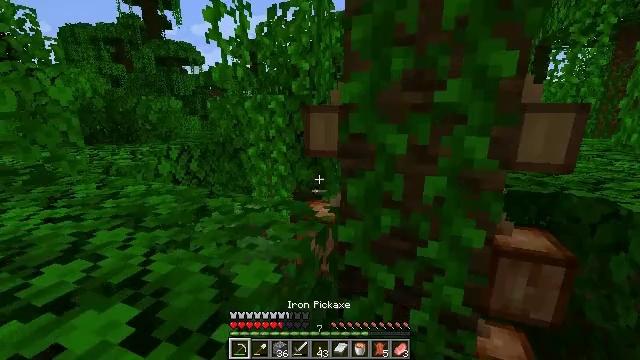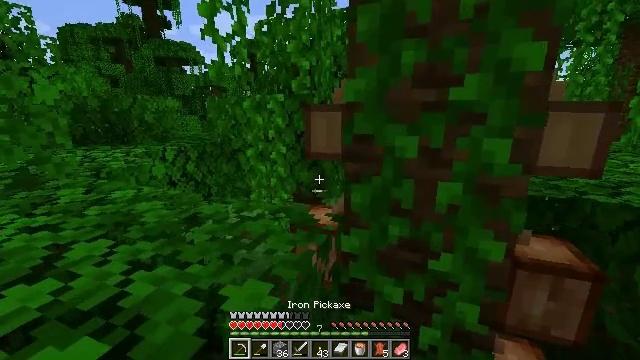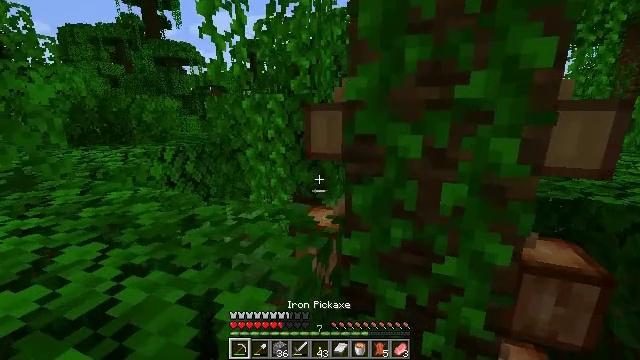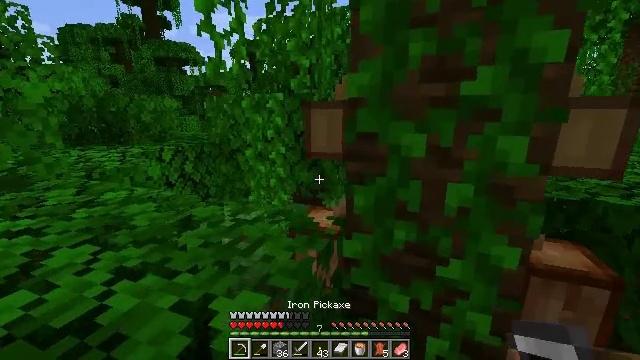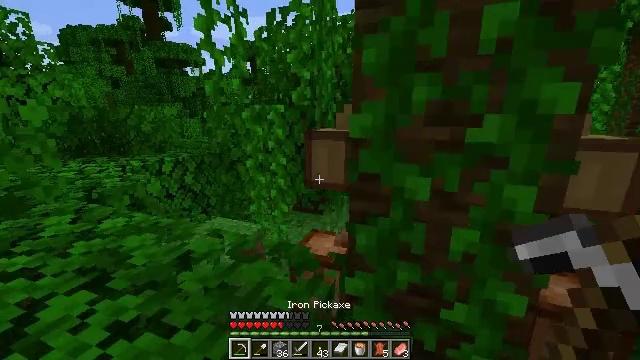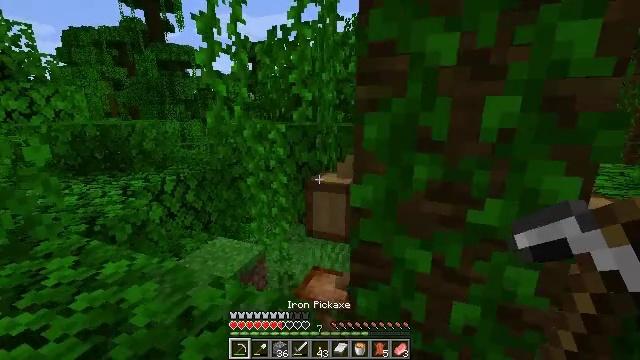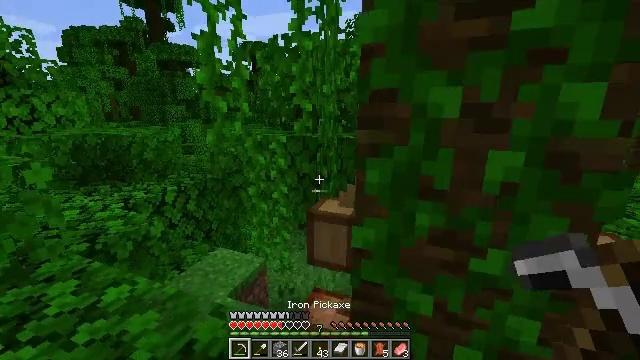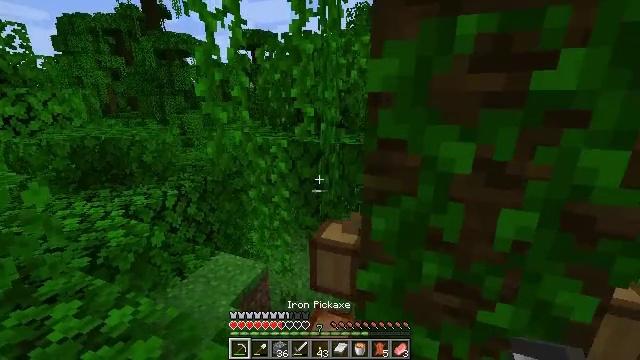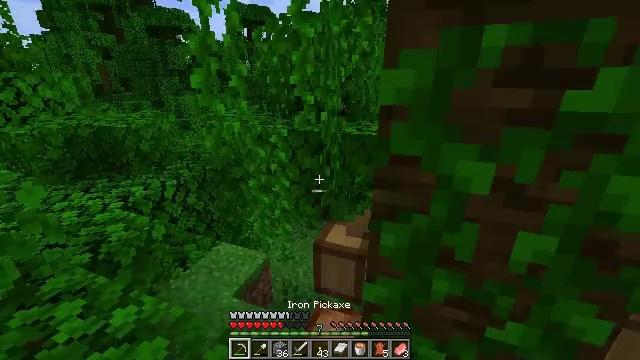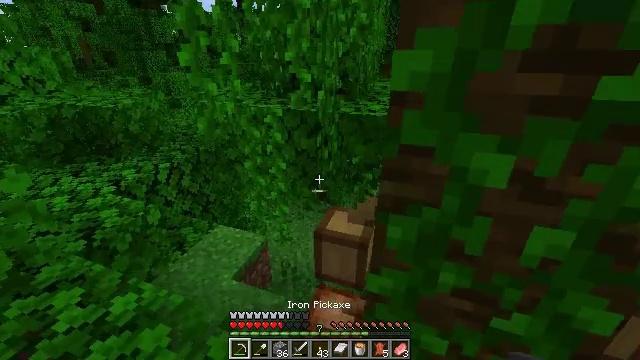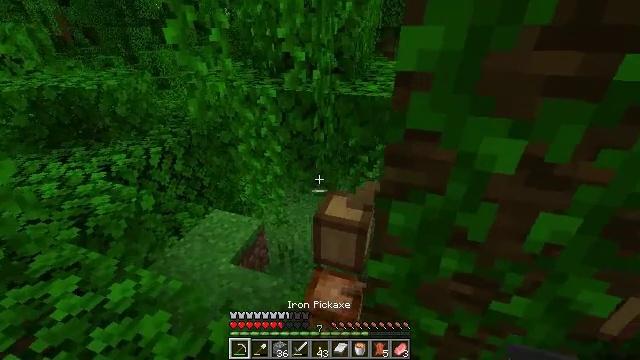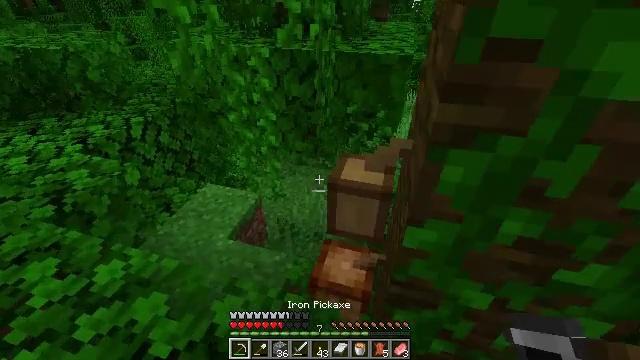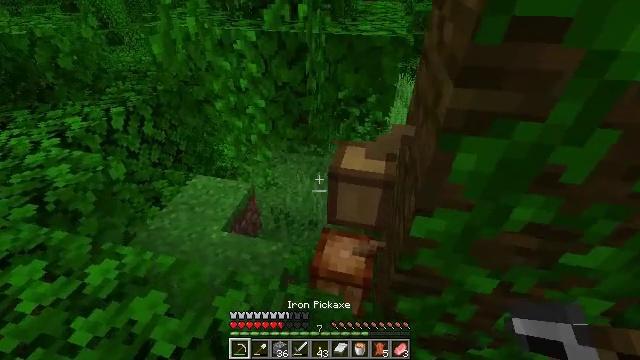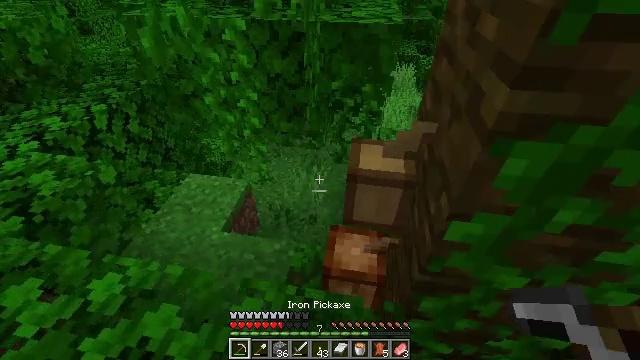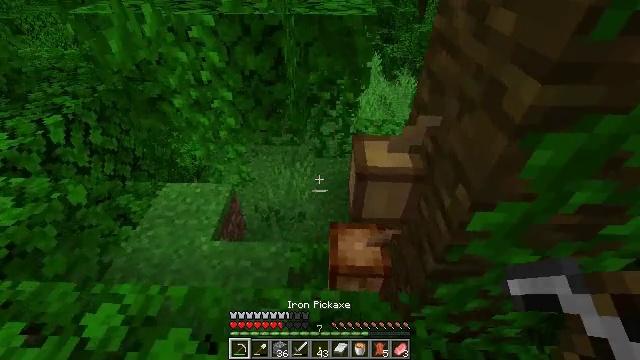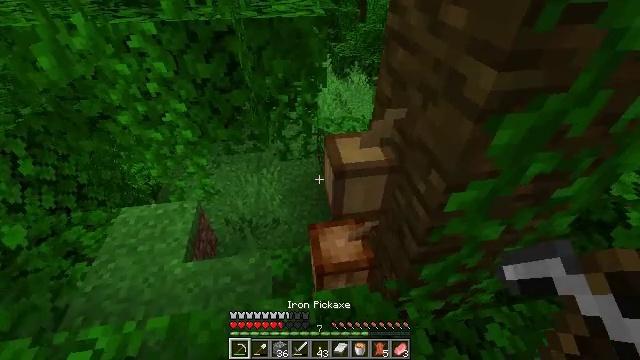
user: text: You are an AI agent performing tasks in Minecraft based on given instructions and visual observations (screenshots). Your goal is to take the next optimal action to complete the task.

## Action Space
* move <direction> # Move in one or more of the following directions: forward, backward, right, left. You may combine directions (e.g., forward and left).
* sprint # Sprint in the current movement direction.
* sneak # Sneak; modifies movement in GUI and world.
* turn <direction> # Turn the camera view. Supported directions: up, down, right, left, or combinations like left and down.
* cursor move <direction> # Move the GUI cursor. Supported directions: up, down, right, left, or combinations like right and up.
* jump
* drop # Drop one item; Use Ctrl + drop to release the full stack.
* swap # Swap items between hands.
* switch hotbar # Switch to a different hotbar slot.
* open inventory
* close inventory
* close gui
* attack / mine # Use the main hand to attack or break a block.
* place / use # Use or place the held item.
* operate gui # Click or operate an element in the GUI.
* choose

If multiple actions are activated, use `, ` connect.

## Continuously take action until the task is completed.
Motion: motion action
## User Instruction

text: Get cocoa by attacking the pod.
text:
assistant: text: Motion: switch to hotbar 1
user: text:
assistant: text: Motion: no_op
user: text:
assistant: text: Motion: no_op
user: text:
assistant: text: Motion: move forward, jump
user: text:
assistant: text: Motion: move forward, jump
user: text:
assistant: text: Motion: move forward and move left, jump
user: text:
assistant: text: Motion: move forward and move left, turn down, jump
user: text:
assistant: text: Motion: move forward and move left, turn down, jump
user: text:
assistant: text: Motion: move forward and move left, turn right and down
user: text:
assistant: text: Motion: move left, turn right and down
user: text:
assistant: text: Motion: move left, turn right and down
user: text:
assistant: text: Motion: move left, turn right and down
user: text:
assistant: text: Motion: move left, turn right and down
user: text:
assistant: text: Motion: move left, turn right and down
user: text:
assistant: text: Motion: turn right
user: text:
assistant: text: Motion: turn right
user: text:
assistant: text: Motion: turn right and up
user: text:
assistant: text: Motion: turn right and up
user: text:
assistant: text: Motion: no_op
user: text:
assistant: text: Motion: turn right
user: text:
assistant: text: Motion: no_op
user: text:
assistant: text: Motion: attack / mine
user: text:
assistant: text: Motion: attack / mine
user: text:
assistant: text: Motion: attack / mine
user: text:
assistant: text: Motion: attack / mine
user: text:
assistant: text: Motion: attack / mine
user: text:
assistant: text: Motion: attack / mine
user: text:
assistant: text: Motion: attack / mine
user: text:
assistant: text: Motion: attack / mine
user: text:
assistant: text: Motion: attack / mine